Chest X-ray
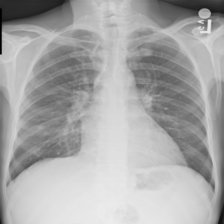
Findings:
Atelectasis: negative
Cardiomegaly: negative
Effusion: negative
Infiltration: negative
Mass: negative
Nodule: positive
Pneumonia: negative
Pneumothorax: negative
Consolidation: negative
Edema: negative
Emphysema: negative
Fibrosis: negative
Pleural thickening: negative
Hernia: negative